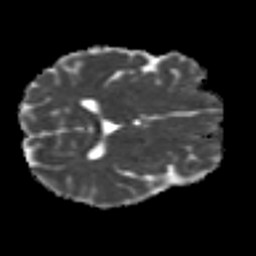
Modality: MD
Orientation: axial
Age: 23
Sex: male
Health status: ill
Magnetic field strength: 3 T
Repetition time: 9 s
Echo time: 0.093 s